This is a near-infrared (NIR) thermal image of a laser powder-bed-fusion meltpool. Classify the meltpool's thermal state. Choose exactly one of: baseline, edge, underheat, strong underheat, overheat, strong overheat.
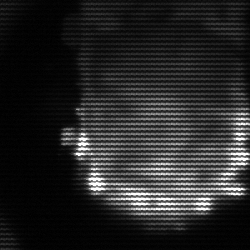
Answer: baseline